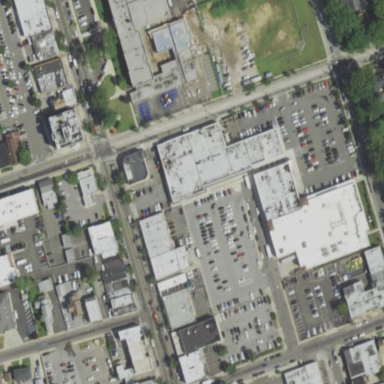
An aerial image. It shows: Retail area.